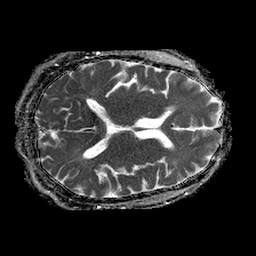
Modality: ADC
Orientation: axial
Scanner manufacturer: philips
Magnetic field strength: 1.5 T
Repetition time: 4.6 s
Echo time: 0.08517 s